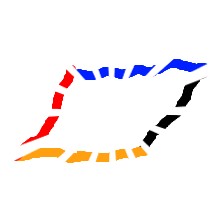
Shape: parallelogram